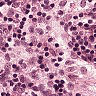
Metastatic tissue present: no